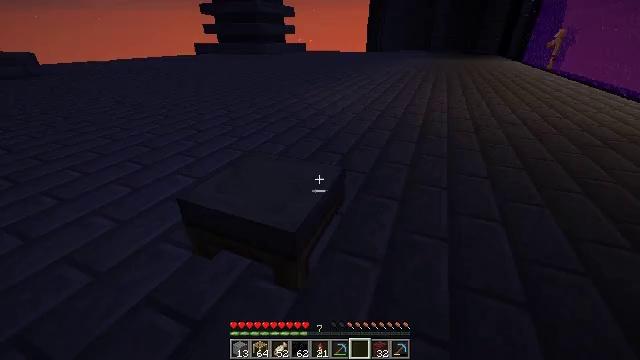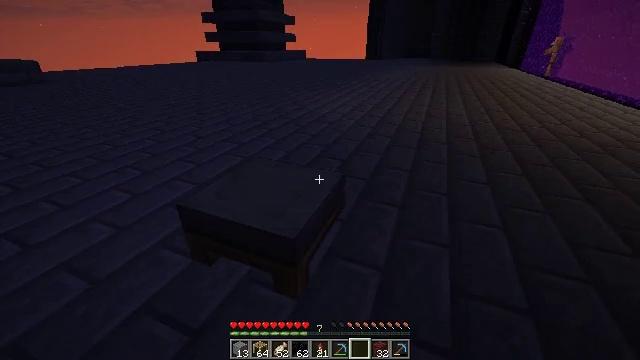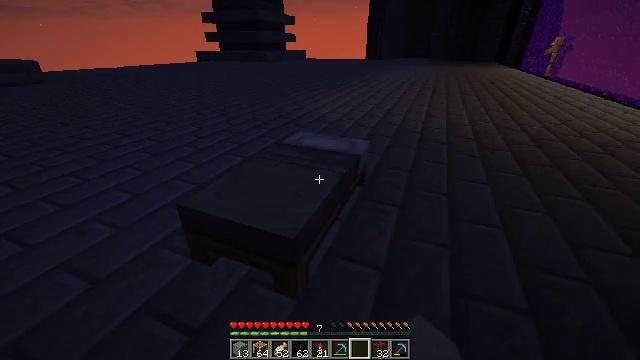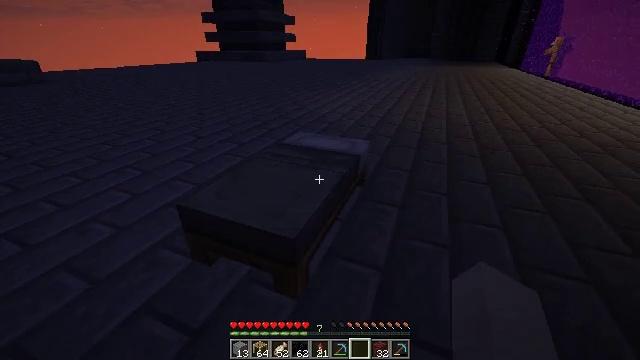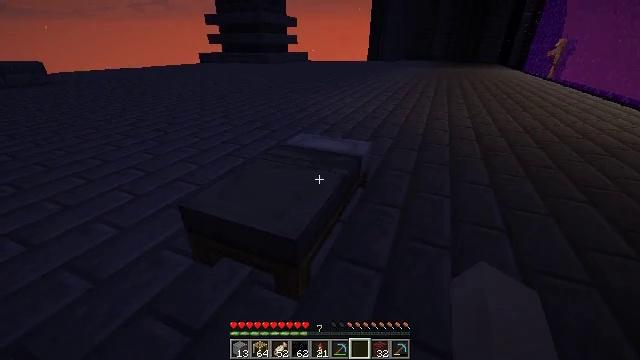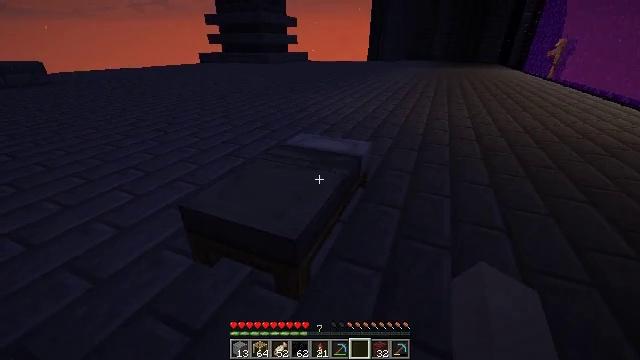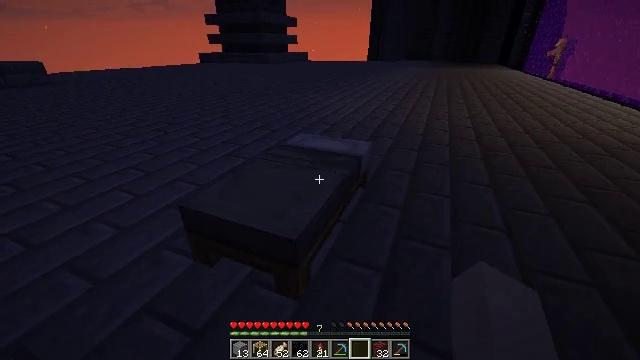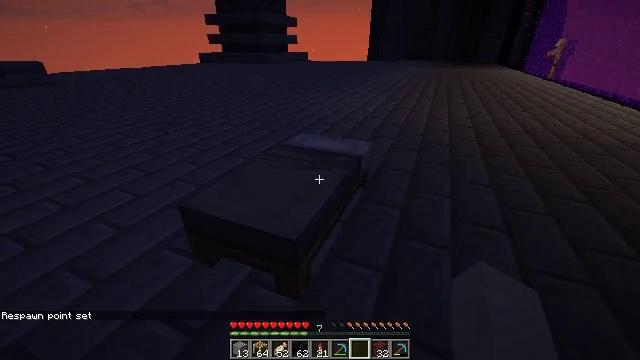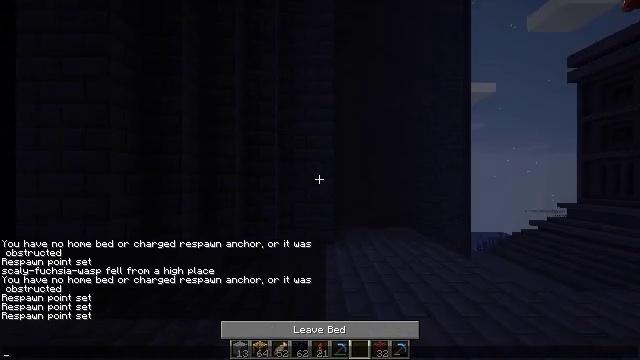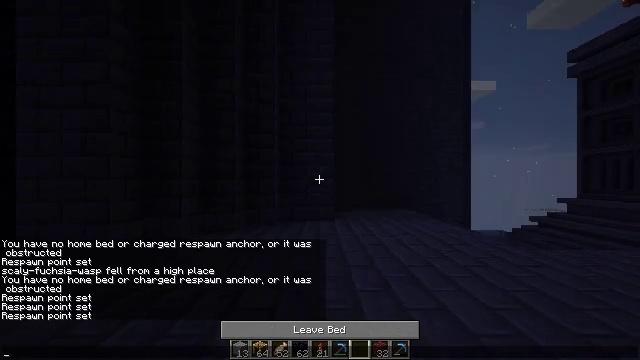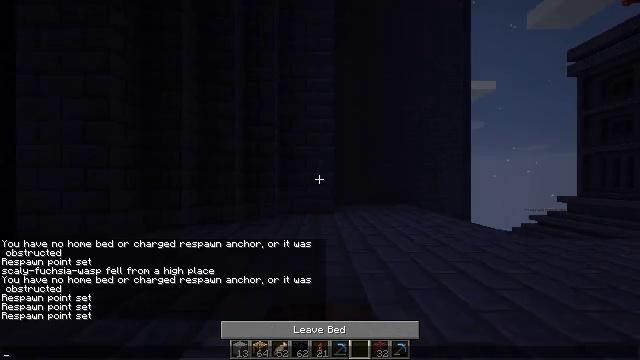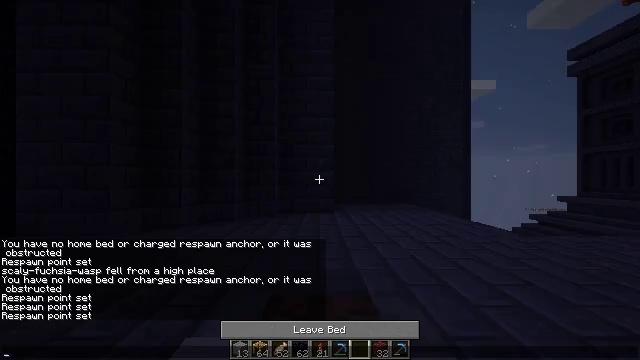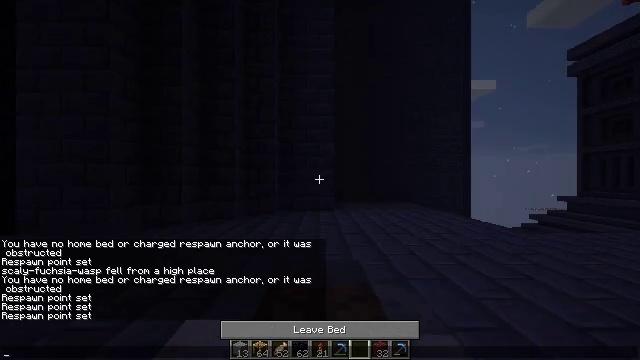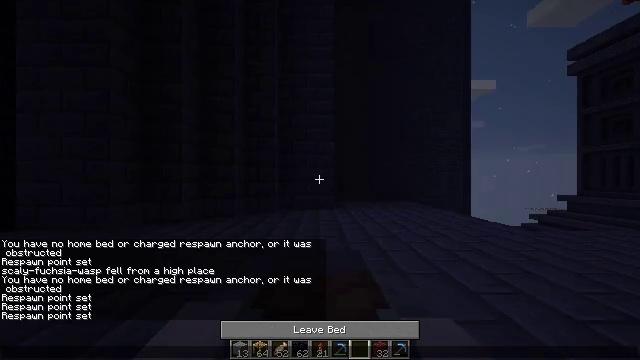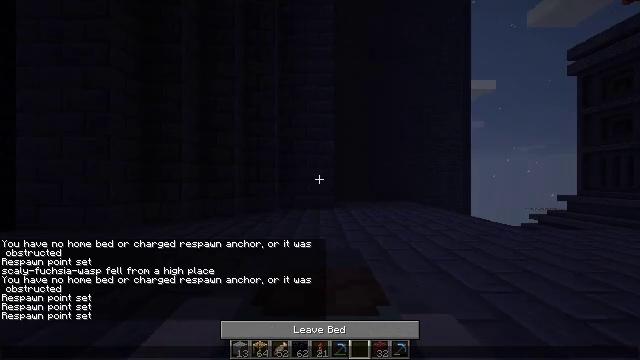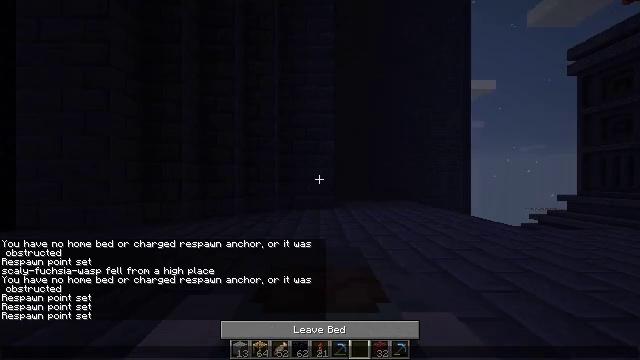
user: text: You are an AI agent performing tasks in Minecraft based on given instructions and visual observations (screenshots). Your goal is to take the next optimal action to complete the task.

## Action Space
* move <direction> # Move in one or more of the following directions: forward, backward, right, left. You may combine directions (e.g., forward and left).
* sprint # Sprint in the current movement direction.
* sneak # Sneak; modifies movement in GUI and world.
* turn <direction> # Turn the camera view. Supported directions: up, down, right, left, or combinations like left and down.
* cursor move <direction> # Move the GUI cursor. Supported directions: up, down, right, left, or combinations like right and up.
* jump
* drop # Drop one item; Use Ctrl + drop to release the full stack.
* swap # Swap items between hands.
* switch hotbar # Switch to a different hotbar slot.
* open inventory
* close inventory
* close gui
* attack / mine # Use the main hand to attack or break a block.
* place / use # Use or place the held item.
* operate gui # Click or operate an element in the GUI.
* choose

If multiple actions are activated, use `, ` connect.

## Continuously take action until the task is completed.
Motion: motion action
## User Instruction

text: Break a light gray bed.
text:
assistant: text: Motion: turn up
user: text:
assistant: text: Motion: use / place
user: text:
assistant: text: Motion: use / place
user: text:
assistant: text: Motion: no_op
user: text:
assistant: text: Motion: no_op
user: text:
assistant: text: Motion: no_op
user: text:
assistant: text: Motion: no_op
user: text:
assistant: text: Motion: no_op
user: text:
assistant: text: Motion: open gui
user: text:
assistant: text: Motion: no_op
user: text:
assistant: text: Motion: no_op
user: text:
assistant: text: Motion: no_op
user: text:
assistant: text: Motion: no_op
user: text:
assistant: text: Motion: no_op
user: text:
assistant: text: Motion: no_op
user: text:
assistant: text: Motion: no_op
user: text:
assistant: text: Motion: no_op
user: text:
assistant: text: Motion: no_op
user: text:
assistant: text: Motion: no_op
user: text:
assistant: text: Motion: no_op
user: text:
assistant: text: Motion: no_op
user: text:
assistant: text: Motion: no_op
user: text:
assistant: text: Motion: no_op
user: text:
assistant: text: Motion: no_op
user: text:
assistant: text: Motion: no_op
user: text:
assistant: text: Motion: no_op
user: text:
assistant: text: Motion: no_op
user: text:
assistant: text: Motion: no_op
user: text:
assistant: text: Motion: no_op
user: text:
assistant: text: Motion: no_op